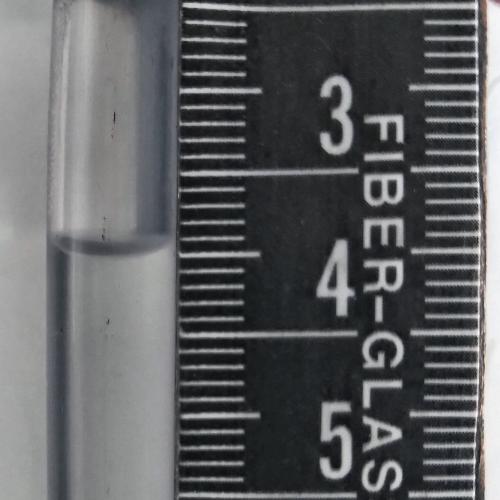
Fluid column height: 4.0 cm